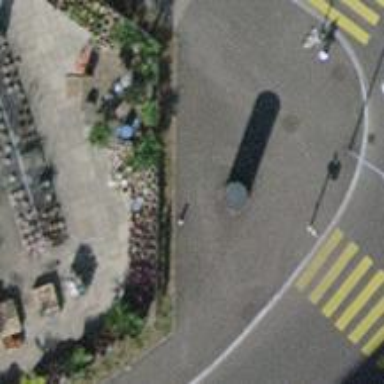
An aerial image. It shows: Column used for advertising.